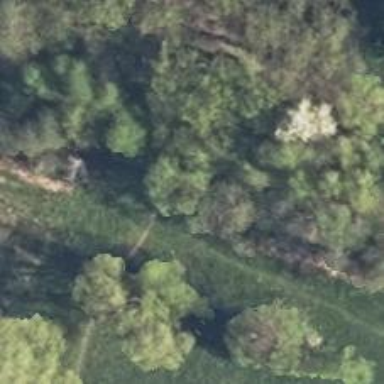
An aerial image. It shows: Culvert tunnel.